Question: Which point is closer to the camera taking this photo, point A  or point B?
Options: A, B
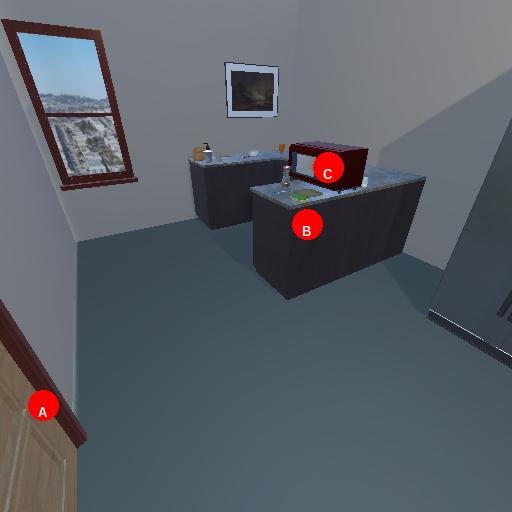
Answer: A